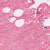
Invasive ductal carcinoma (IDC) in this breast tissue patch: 0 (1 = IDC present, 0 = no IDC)